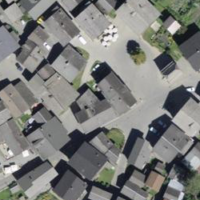
EUNIS habitat code: 54
Species observed at this site:
Symphyotrichum novae-angliae
Campanula rapunculoides
Issoria lathonia
Primula veris
Levisticum officinale